Question: I'm working in the Jupyter Notebook inside a Conda environment.
I've installed 'bcolz' about three different ways but I always get the below screenshot on my notebook page.
When I'm in the environment and type 'Python' or 'Python3' (in other words, go into Python) I can import the module with no problem when typing the same command being given to Jupyter 'import bcolz'.
Specifically, I installed by typing...
'''
conda install -c anaconda bcolz
pip3 install bcolz
conda install -c conda-forge bcolz
'''
and I think I also installed it within some other bundle of modules
*I did a restart to the computer a few times as well.
I just took the 'import cbolz' line out of the 'utils.py' file the notebook was loading and put 'import cbolz' into that cell instead.
Works now, didn't think of doing before. Am still interested in why it doesn't work in the first way.

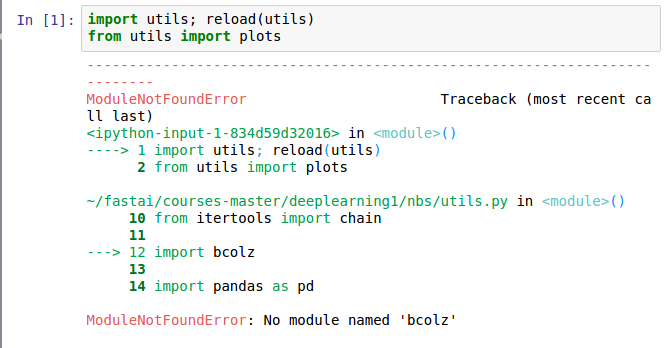
Answer: You are not running your jupyter notebook with the kernel associated with your conda environment. Here is how to do it:
'''
$ source activate my_conda_env
(my_conda_env) $ conda install nb_conda
'''
Then, relaunch the jupyter notebook, and you will normally see 'my_conda_env' in the kernel list. Select it and run this in a cell in your notebook:
'''
import bcolz
'''